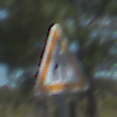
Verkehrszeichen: EinseitigVerengteFahrbahnLinks
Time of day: Midday
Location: Outdoor (Special)
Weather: PartlyCloudy
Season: NotSpecified
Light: Natural